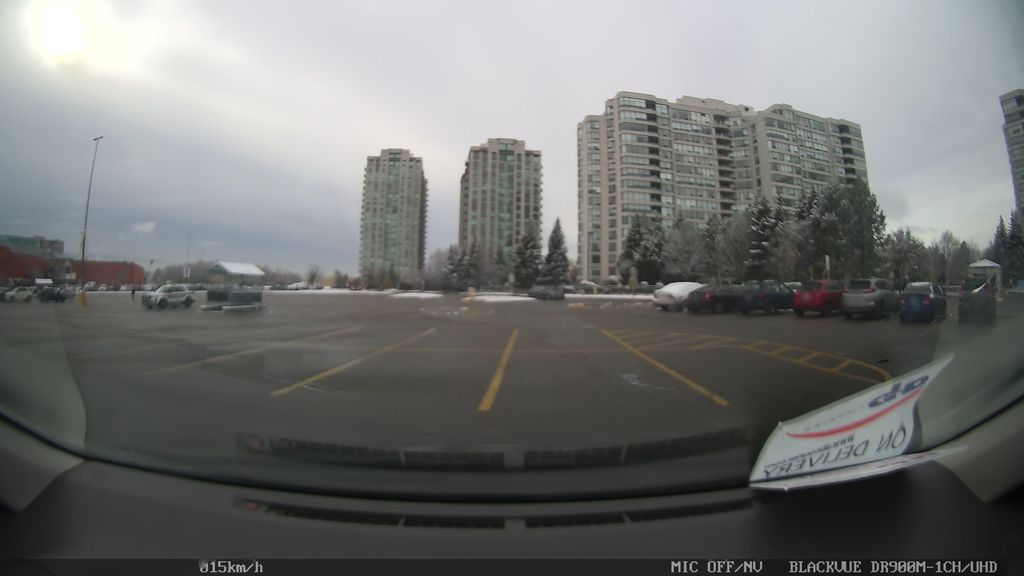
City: toronto